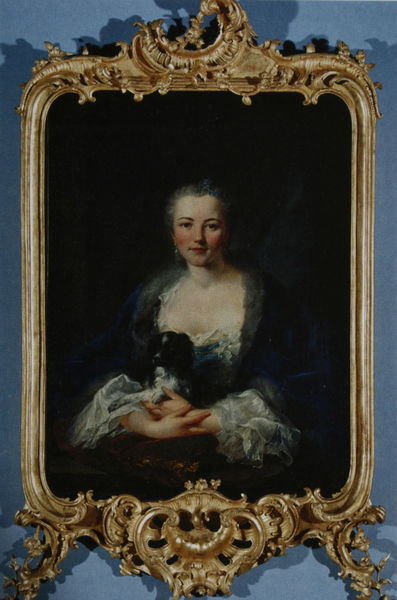
Titel: Marie Therese Sophie Gräfin von Stadion
Künstler: Johann Heinrich d. Ä. Tischbein
Standort: Calden
Institution: Schloss Wilhelmsthal
Schlagwörter: blau, dunkel, gemälde, hand, haut, weiß, mädchen, ausschnitt, finger, frau, grau, hell, hintergrund, kleid, mund, nase, schwarz, stirn, blick, dame, hund, rot, tier, malerei, ornament, jung, wand, arme, augen, barock, rahmen, spitze, ärmel, bild, bildnis, goldrahmen, hände, portrait, porträt, öl, gold, haare, mantel, adel, ohrringe, saum, spitzen, dekoltee, lippen, potrait, poträt, prinzessin, rokoko, rosa, hündchen, lächeln, wangen, backen, wangenrot, klein, kissen, kartusche, floral, ornamente, verzierung, maler, ramen, bronze, rüschen, schoß, halskette, foto, fotografie, manschetten, darstellung, verziert, verschränkt, antik, dekolltee, chiaroscuro, bild im bild, ohringe, decoltee, vergoldung, fot, dekolte, fau, blauer, rocaille, schosshund, rote wangen, lieblich, wnagen, blauer hintergrund, bilg, frontaö, frai, rahmug, blaue wand, goldener rahmen, amalia, roceille, fraeulein, schnürkel